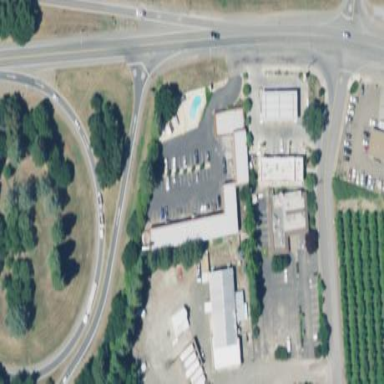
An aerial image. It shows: Motel.